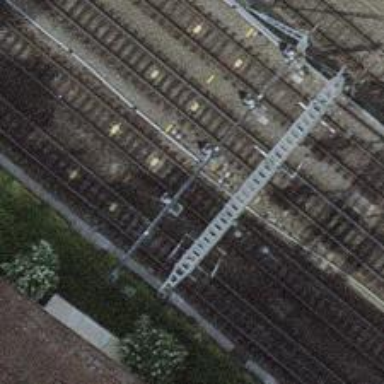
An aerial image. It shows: Railway signal.